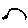
Label: bird